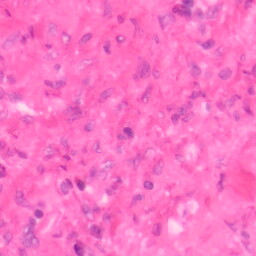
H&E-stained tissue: Colon